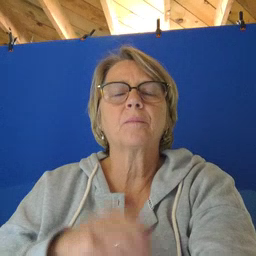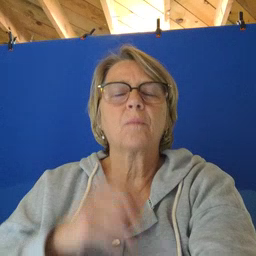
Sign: stay